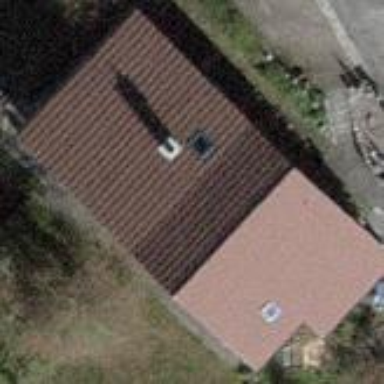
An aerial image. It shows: Building with tiled roof.